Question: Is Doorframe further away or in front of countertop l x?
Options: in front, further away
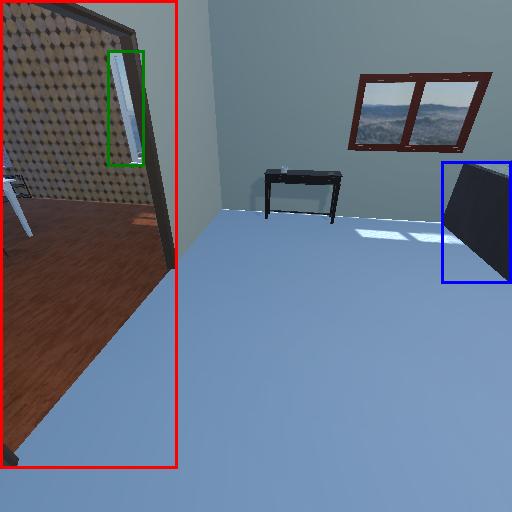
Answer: in front